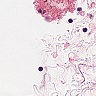
Metastatic tissue present: no